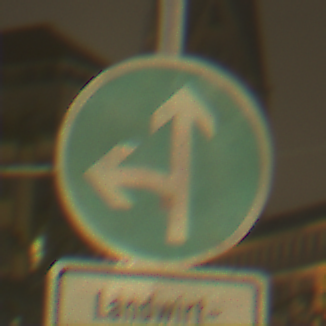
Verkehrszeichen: VorgeschriebeneFahrtrichtungGeradeausOderLinks
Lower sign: BesondereFahrzeugeUndTransportgueter6
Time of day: Night
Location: Outdoor (Urban)
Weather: Overcast
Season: NotSpecified
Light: Artificial